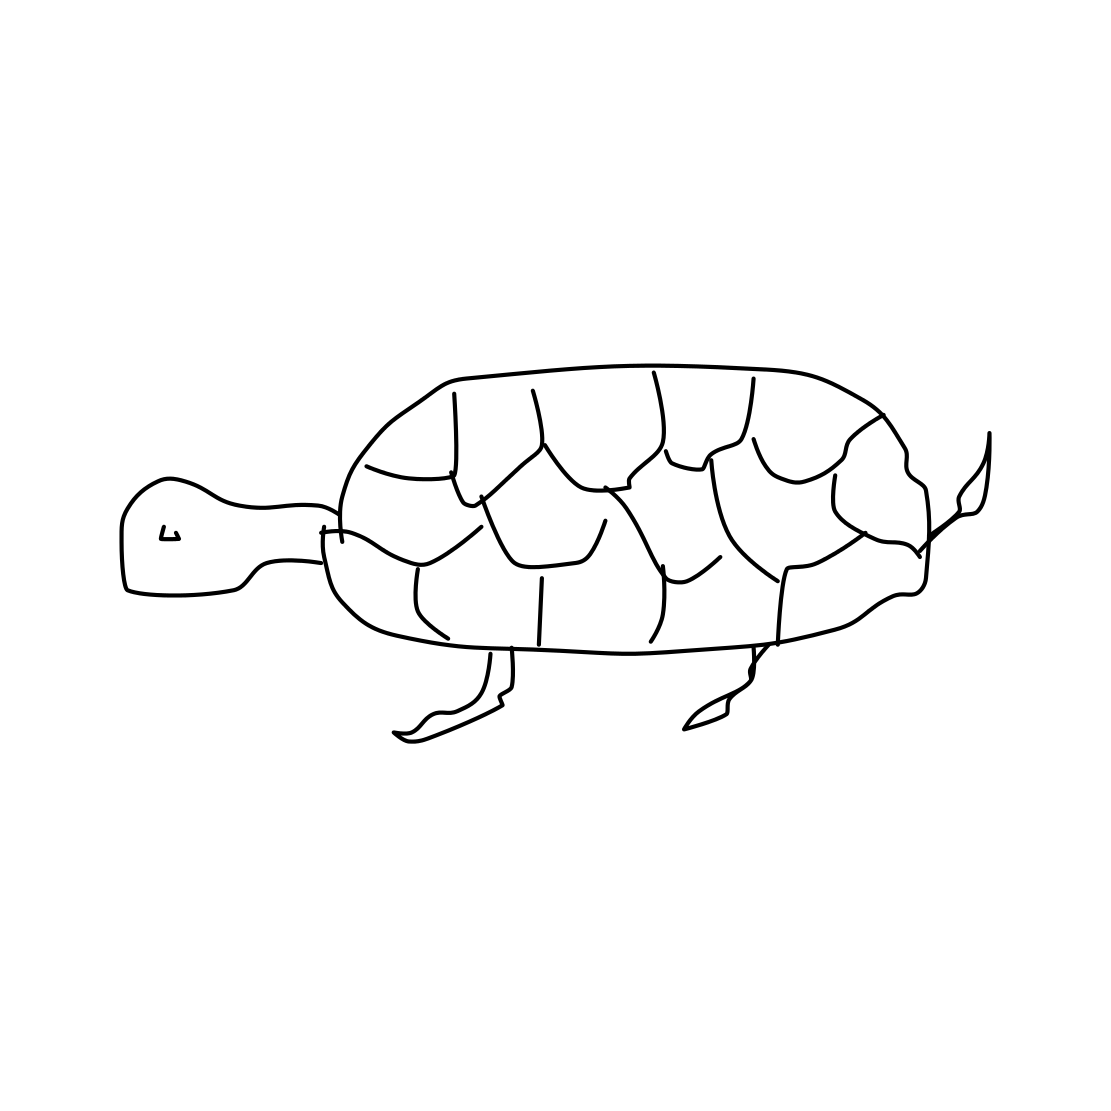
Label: sea turtle